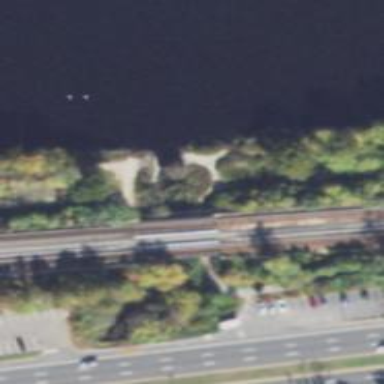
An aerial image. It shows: Bridge over electrified railway tracks.